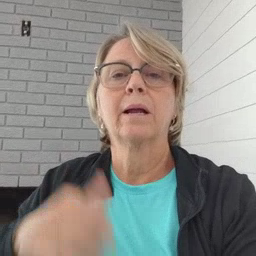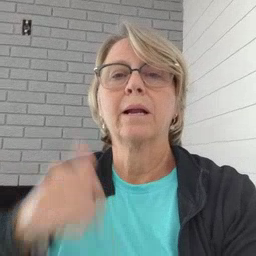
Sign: zebra